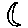
Label: moon